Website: home-depot
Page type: account-dashboard
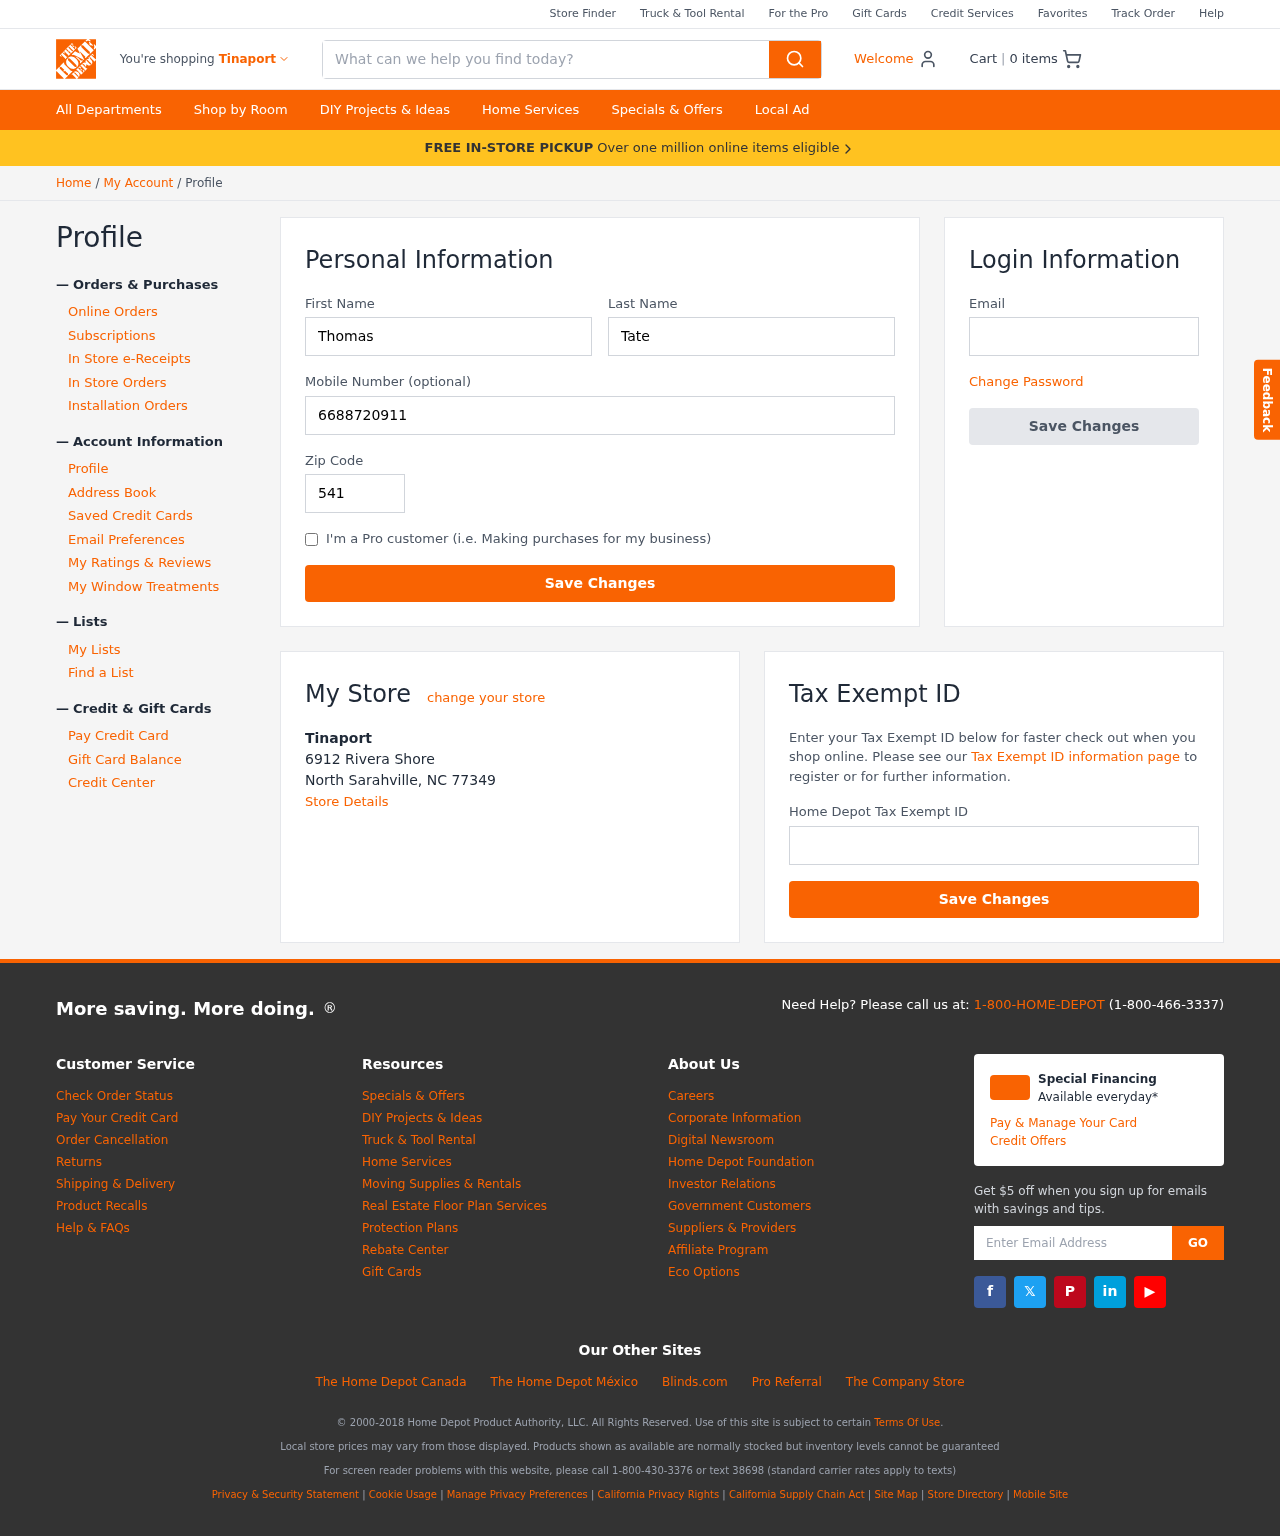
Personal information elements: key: PII_CITY
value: Tinaport
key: PII_EMAIL
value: thomas.tate@yahoo.com
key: PII_FIRSTNAME
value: Thomas
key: PII_LASTNAME
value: Tate
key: PII_LOCATION1_CITY_STATE_ZIP
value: North Sarahville, NC 77349
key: PII_LOCATION1_NAME
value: Tinaport
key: PII_LOCATION1_STREET
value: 6912 Rivera Shore
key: PII_PHONE
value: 6688720911
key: PII_POSTCODE
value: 54101
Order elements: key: ORDER_NUM_ITEMS
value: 0
Search elements: key: HEADER_SEARCH
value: What can we help you find today?